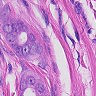
Metastatic tissue present: yes